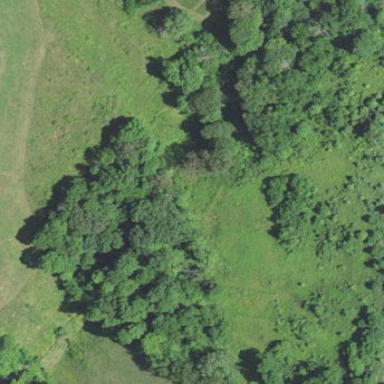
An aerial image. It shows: Serene woodland landscape.